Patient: sex M, age 78
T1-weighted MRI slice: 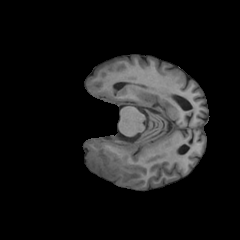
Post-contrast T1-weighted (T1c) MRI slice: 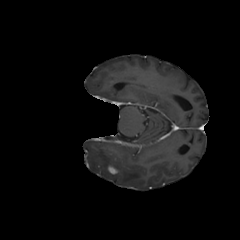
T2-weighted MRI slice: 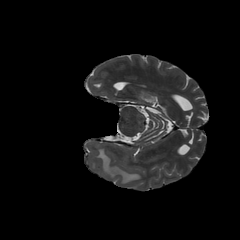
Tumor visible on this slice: yes
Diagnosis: Glioblastoma, IDH-wildtype
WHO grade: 4